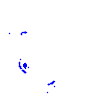
Particle: kaon